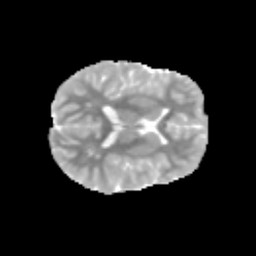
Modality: MD
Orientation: axial
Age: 10
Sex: female
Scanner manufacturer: siemens
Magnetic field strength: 3 T
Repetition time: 3.8 s
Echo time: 0.07 s